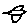
Label: bird